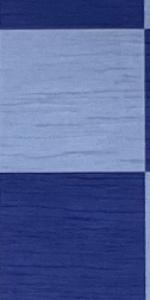
Label: Empty